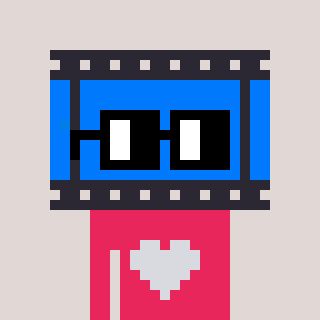
a pixel art character with square black glasses, a film strip-shaped head and a redpinkish-colored body on a warm background